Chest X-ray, AP view. Patient: 2 years old, sex F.
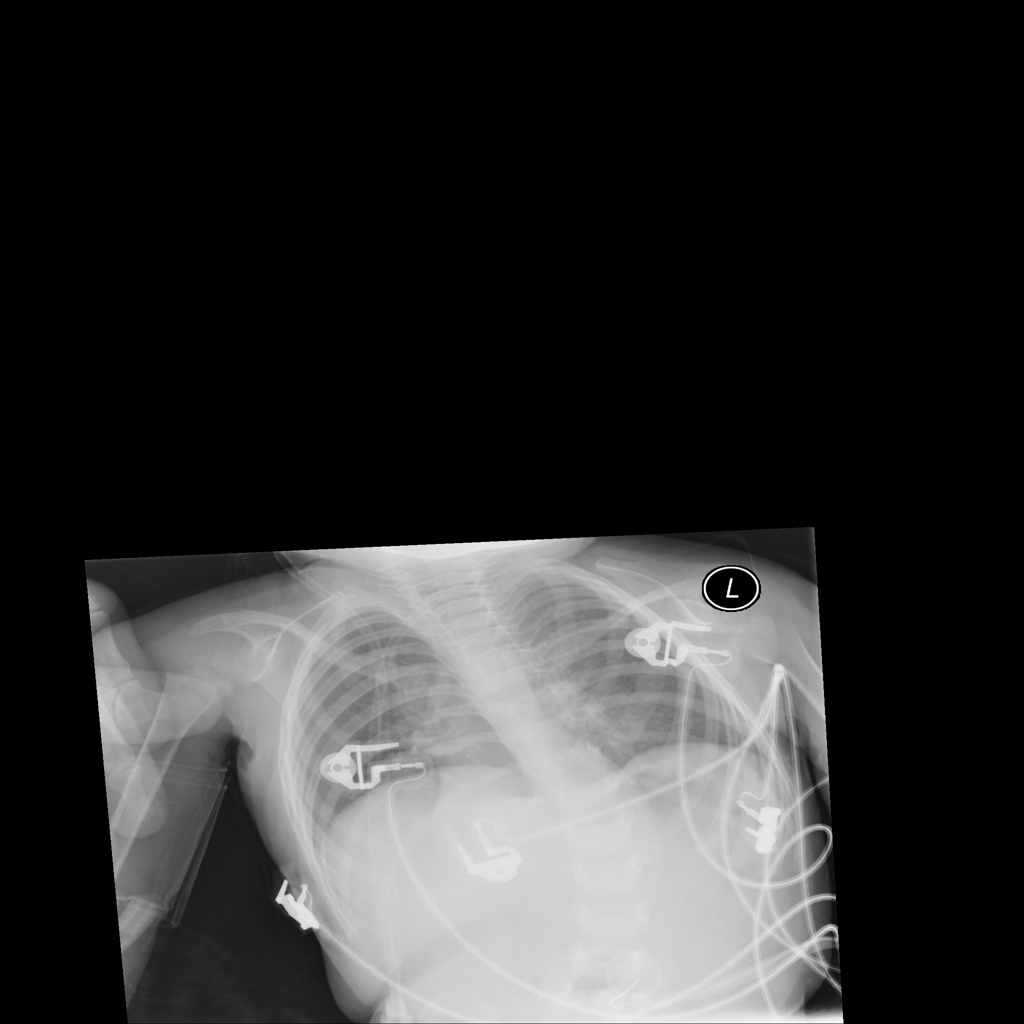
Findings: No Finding